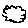
Label: cloud